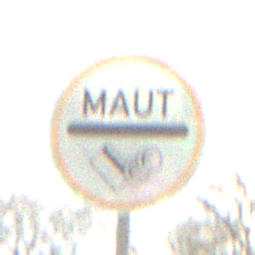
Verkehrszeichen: MautflichtigeStrecke
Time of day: MorningAfternoon
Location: Outdoor (Suburban)
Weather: Overcast
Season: NotSpecified
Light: Natural